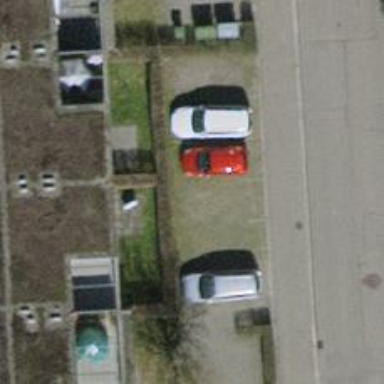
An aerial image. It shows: Car-sharing service available at this location.